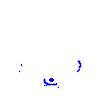
Particle: pion